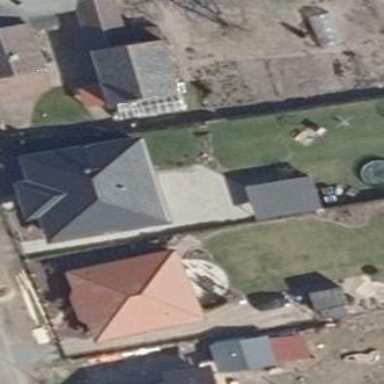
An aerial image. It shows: Detached building with hipped roof shape.